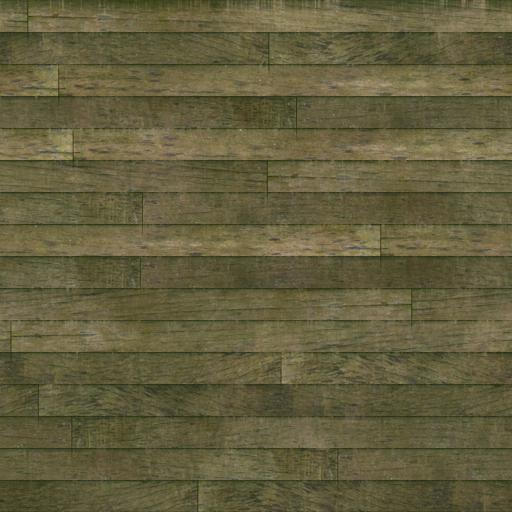
Tags: plank planks wood wooden